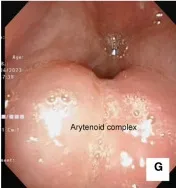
(E) A reduction in the size of the mass in the base of the tongue following 2 weeks of biopsy.
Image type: endoscopy (airway_endoscopy)